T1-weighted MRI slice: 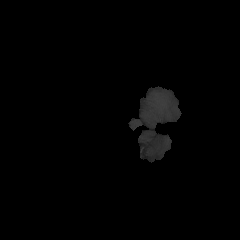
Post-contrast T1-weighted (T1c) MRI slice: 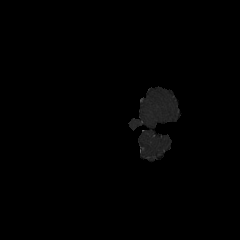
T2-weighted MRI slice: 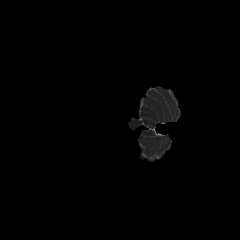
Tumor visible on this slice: no